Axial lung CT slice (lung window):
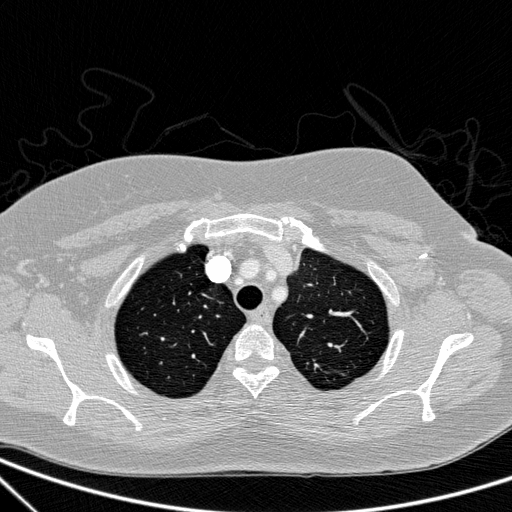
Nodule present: no